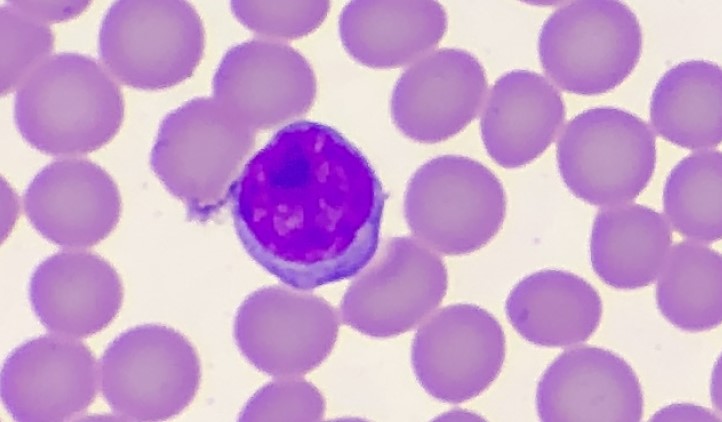
White blood cell type: Lymphocyte